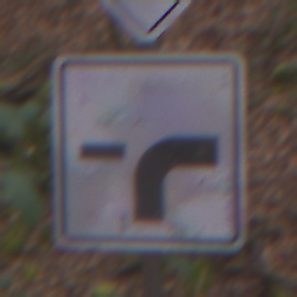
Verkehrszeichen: VerlaufVorfahrtsstrasse9
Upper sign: Vorfahrtsstrasse
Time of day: Midday
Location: Outdoor (Nature)
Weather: Overcast
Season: Autumn
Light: Natural